【题型】选择题　【知识点】立体几何　【难度】easy
如图所示，长方体$ABCD - A_1B_1C_1D_1$中，$AB = 1$，$AD = 2$，$AA_1 = 3$，$P$是线段$A_1C_1$上的动点，则下列直线中，始终与直线$BP$异面的是（ ）

\vspace{1em}
\quad A. $DD_1$ \quad B. $B_1C$ \quad C. $D_1C$ \quad D. $AC$
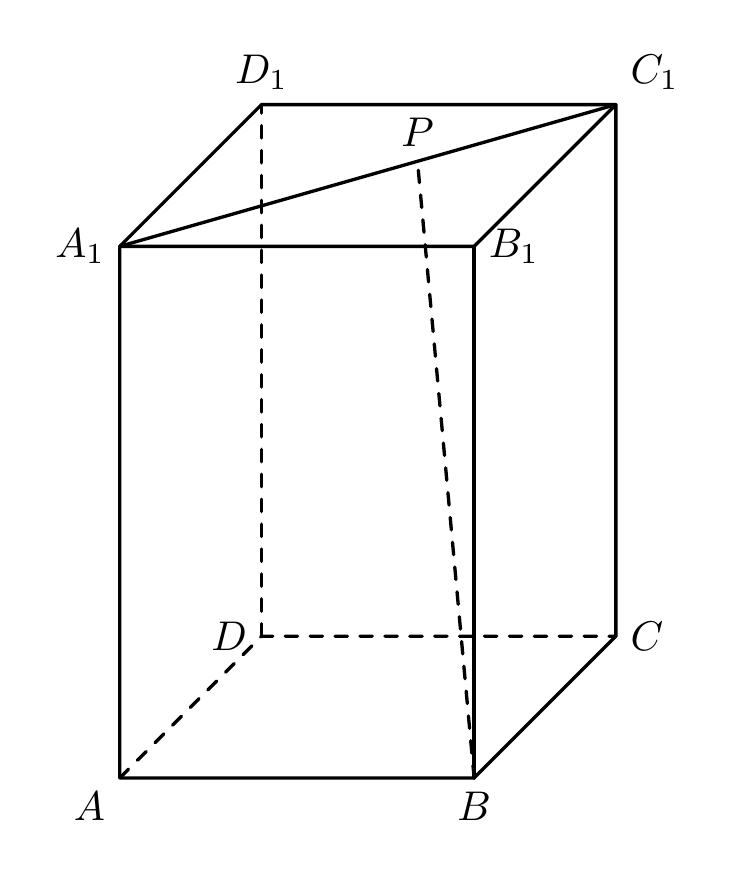
【解答】
\textbf{【答案】} D

\vspace{1em}
\textbf{【分析】} 根据异面直线的定义逐个判断各个选项即可．

\vspace{1em}
\textbf{【解答】} 解：对于$A$，$\because$直线$BP$与直线$BB_1$相交，而$DD_1 \parallel BB_1$，

$\therefore$直线$BP$与直线$DD_1$也相交，故$A$错误，

对于$B$，当点$P$与点$C_1$重合时，直线$BP$与$B_1C$相交，故$B$错误，

对于$C$，当点$P$与点$A_1$重合时，直线$BP \parallel D_1C$，故$C$错误，

对于$D$，$\because AC \parallel A_1C_1$，$\therefore$点$A$，$A_1$，$C_1$，$C$共面，

又$\because BP \cap$平面$AA_1C_1C = P$，$P \notin AC$，

$\therefore$直线$BP$与$AC$是异面直线，故$D$正确，

故选：$D$．